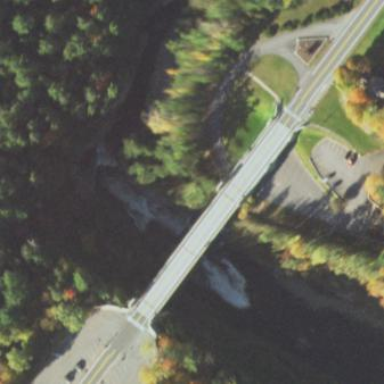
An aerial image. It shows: Man-made bridge.